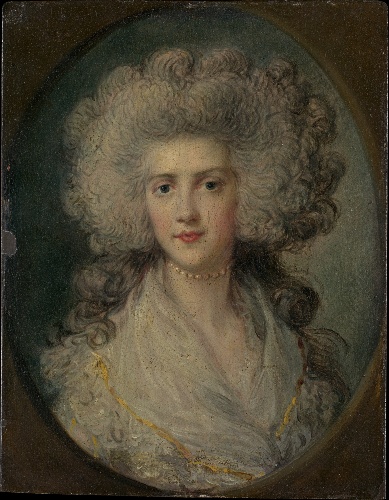
Title: Mrs. John Puget (Catherine Hawkins)
Artist: Richard Gainsborough Dupont
Artist bio: British, Sudbury 1789–1874 Sudbury
Object type: Painting
Classification: Paintings
Medium: Oil on copper
Dimensions: 6 x 4 3/4 in. (15.2 x 12.1 cm)
Department: European Paintings
Credit line: Bequest of Mary Stillman Harkness, 1950
Accession year: 1950
Repository: Metropolitan Museum of Art, New York, NY
Tags: Portraits|Women